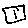
Label: square